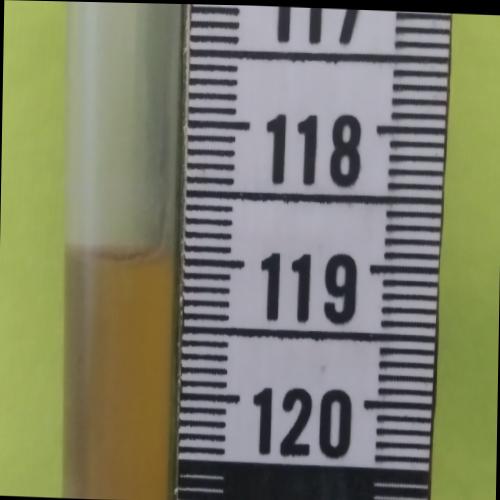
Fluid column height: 119.0 cm